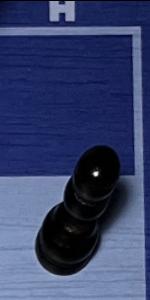
Label: Pawn_Black